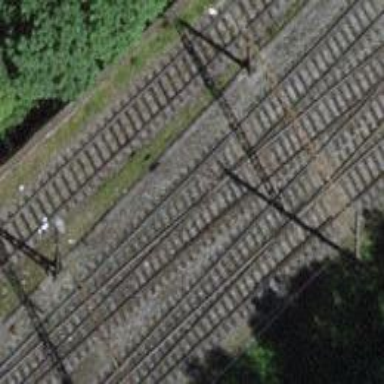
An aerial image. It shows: Single-track railway with electrified contact lines.